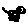
Label: cat